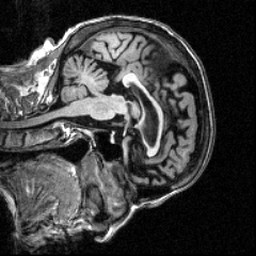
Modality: T1w
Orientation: sagittal
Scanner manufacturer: siemens
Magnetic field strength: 1.5 T
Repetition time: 3 s
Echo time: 0.00361 s